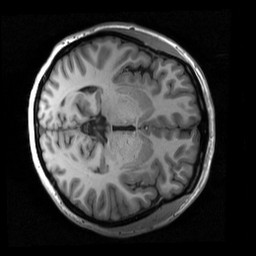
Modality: T1w
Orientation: axial
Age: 23
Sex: female
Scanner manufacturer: siemens
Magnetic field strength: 3 T
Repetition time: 2.53 s
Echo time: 0.00267 s